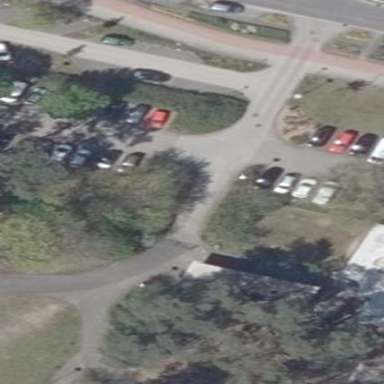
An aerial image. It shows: Parking area with surface.